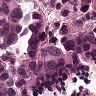
Metastatic tissue present: yes